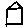
Label: house